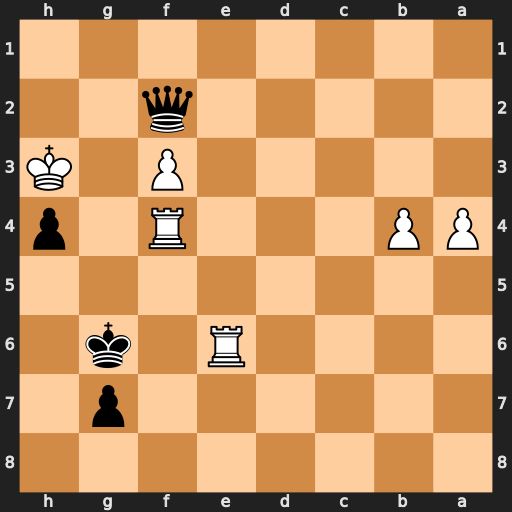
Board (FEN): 8/6p1/4R1k1/8/PP3R1p/5P1K/5q2/8
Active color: b
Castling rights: -
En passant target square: -
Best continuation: Kh5 Rxh4+ Qxh4+